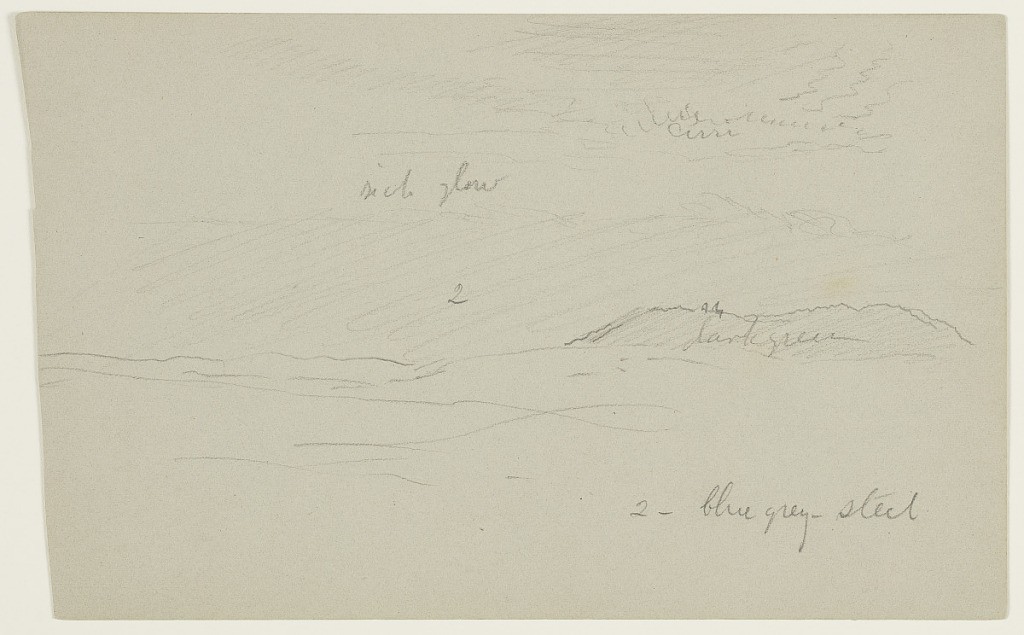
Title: Sky over the Hudson River Valley, Hudson, New York
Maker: Frederic Edwin Church, American, 1826–1900
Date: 1860 - 1870
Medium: Graphite on gray-green wove paper
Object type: Drawing
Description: Landscape sketch showing a loosely-rendered view of the sky over the rolling Hudson River Valley, looking southwest from the artist's property in Hudson, New York. In the background at right, a portion of the southern Catskill Escarpment is visible, with Overlook Mountain at left and Plattekill Mountain at right. Above, layers of hazy and wispy cirri clouds intermingle in a somewhat tumultuous sky.